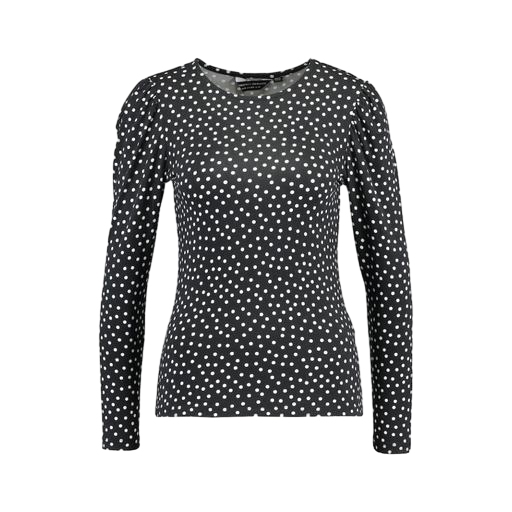
black petite printed ruched-sleeve top only macy, black long-sleeved polka-dot print, black polka-dot shirt, white background